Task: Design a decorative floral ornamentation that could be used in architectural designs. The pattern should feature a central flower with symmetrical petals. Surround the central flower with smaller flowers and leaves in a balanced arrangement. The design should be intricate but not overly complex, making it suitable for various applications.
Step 583:
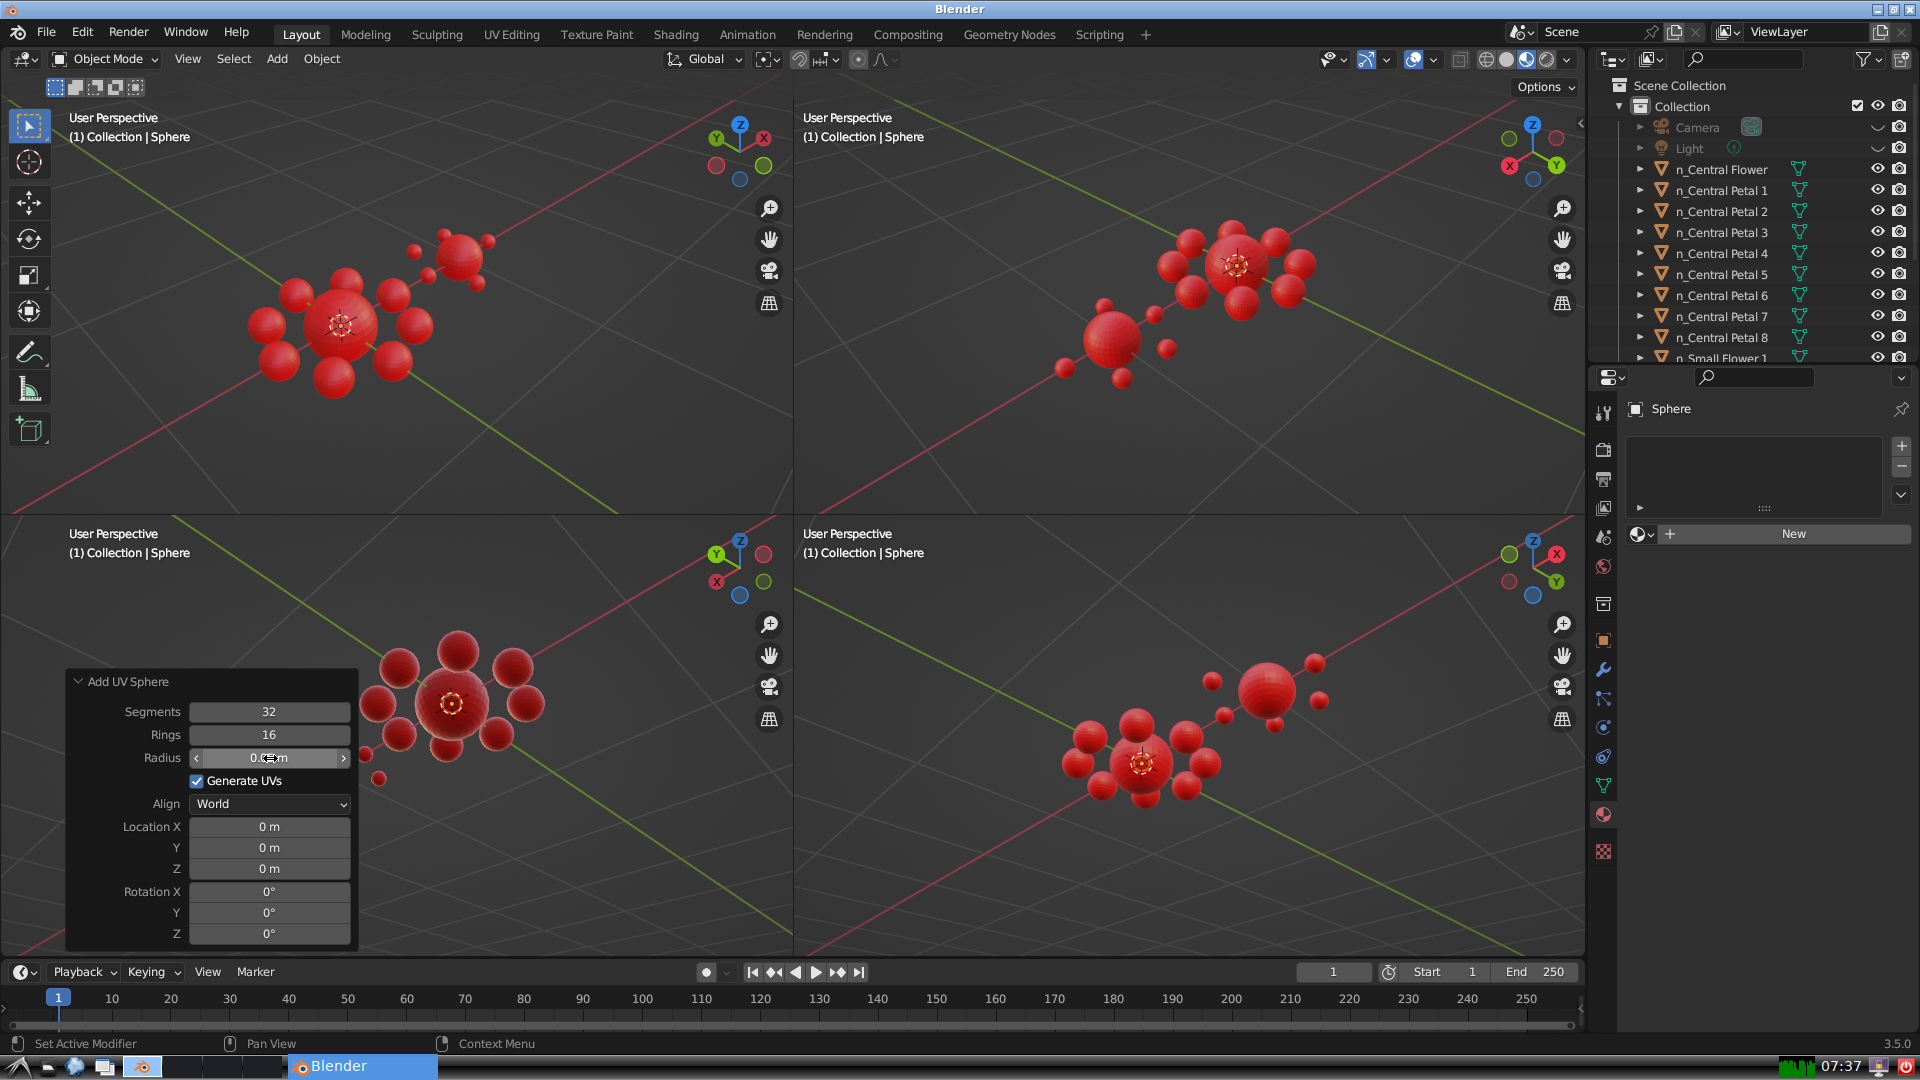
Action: click: no